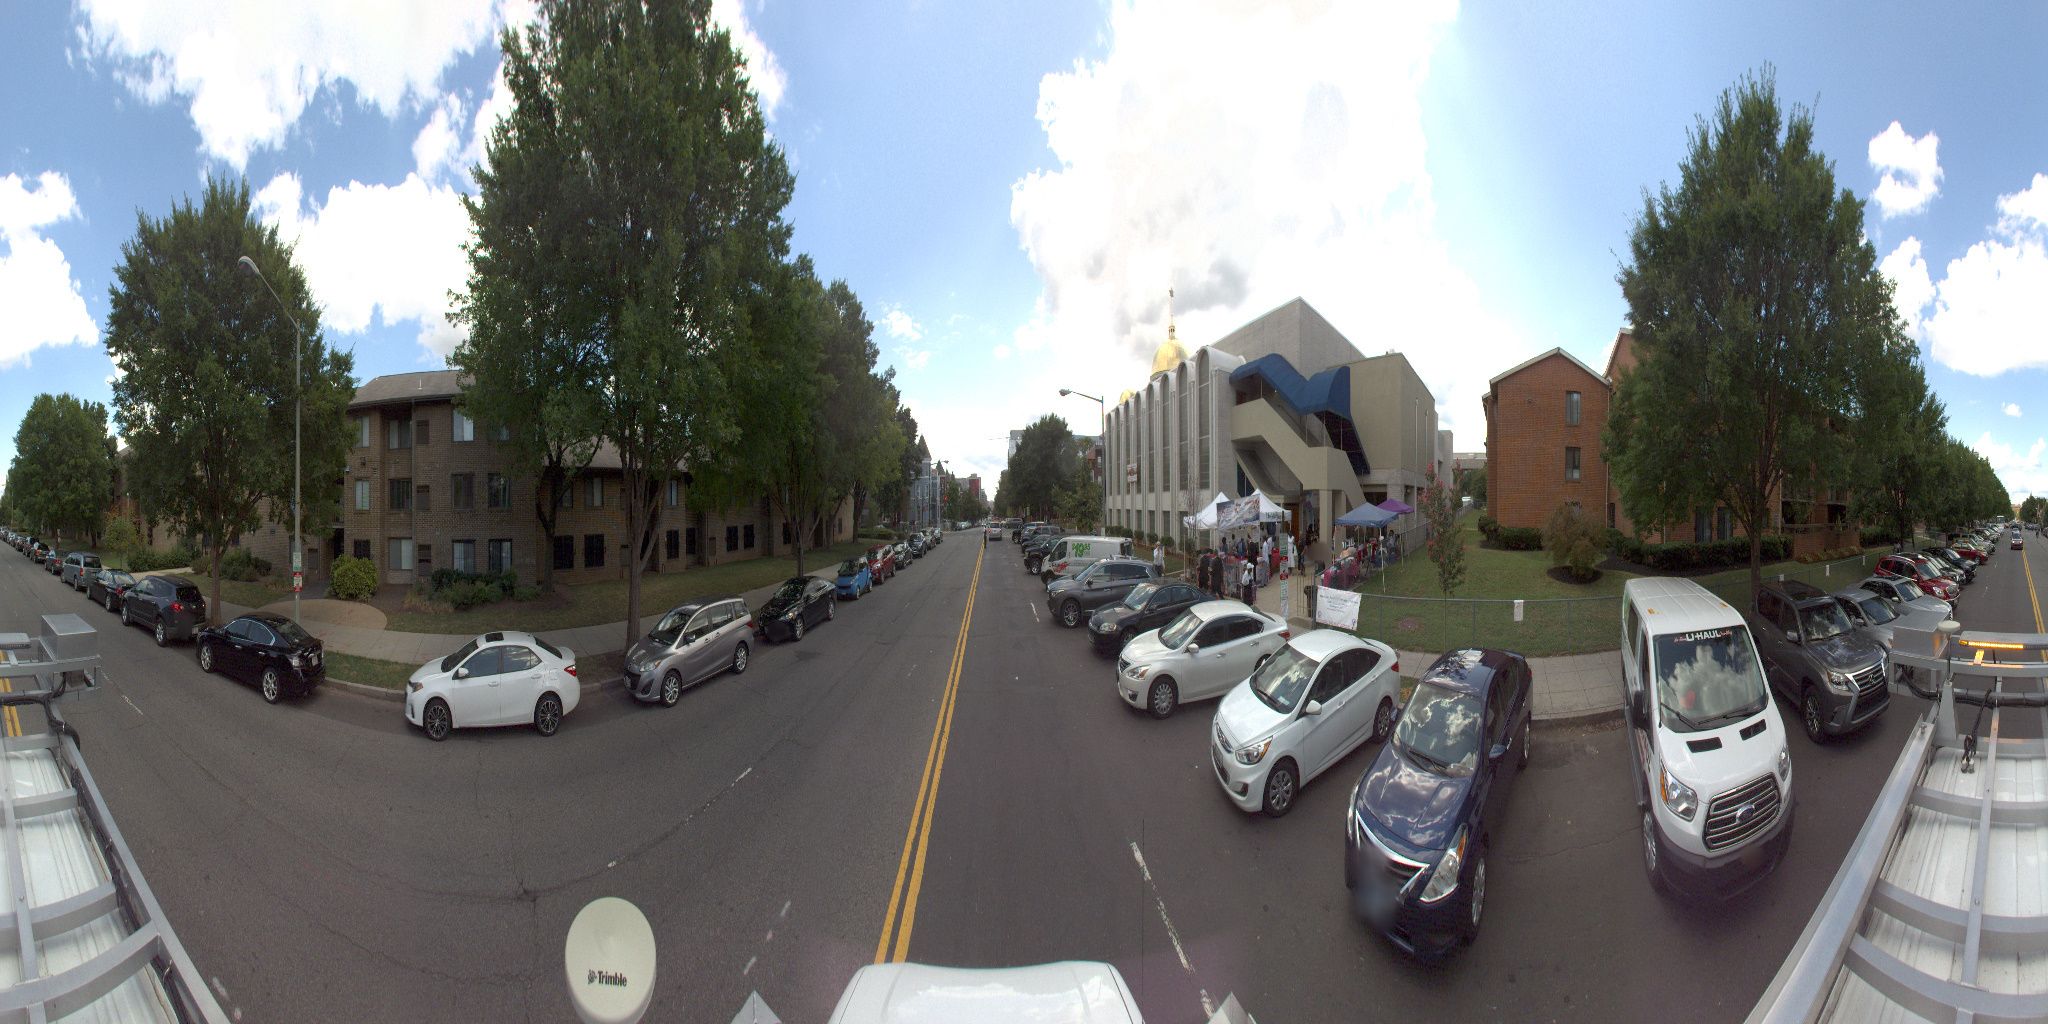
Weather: cloudy
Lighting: day
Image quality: good
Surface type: cycling surface
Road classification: trunk
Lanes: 4
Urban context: urban centre
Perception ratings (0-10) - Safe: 3.49, Lively: 8.4, Beautiful: 6.15, Boring: 6.26, Depressing: 2.49, Wealthy: 4.16